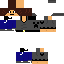
A male human skin with medium skin, wearing brown long hair dressed in a blue hoodie and blue pants, featuring a closed mouth.